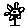
Label: flower